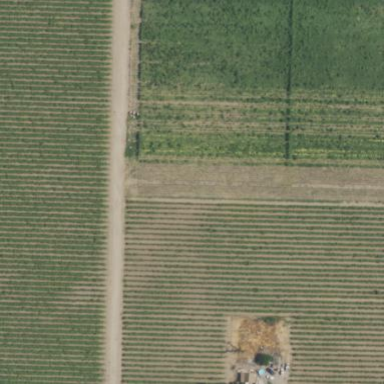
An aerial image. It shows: Vineyard.